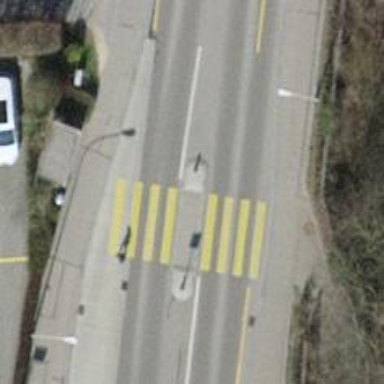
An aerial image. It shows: Uncontrolled zebra crossing on the road.